Question: I have 2 models in the same app cross referencing each other. One as a foreign key and another as many to many key.
'''
class VideoEmbed(models.Model):
person = models.ForeignKey('Person')
title = models.CharField(max_length=250)
video = EmbedVideoField()
class Person(models.Model):
name = models.CharField(max_length=200)
born = models.DateField(blank=True, null=True)
video = models.ManyToManyField(VideoEmbed, related_name='video_embed', null=True, blank=True)
'''
The reason why I wanted to do this is to link Person with its related videos as one person could have many videos. Now in the django admin site the videoembed model will record video against each person and accordingly these will be shown in the each instance of Person respectively.However in the django site I have to select each of these videos from a select box in the many to many relationship field.

I wanted this field to only show the videos that are linked to this instance via the videoembed model and not all of the videos added. Is there a way to do this? If not then may be I should be able to see 2 fields in this section instead one so that I can select the videos which are linked to a Person instance.
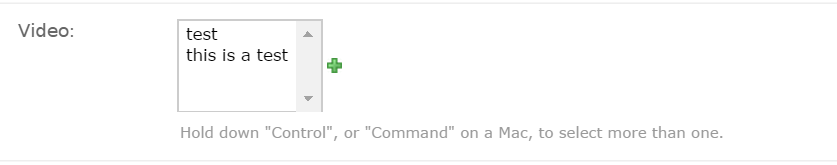
Answer: I think this is a misunderstanding of <URL>. When you define a ManyToMany, a reverse relation is included on the "far side" of the relationship.
For example, consider the trimmed down version of your code:
'''
class Video(models.Model):
title = models.CharField(max_length=250)
class Person(models.Model):
name = models.CharField(max_length=200)
videos = models.ManyToManyField(VideoEmbed, related_name='people', null=True, blank=True)
'''
In this, 'person_object.videos' gives a set of the videos for a person, what isn't obvious is that Django also sets up a reverse relation on 'Video' that is accessible 'video_object.people' that is a set of all 'Person' objects that refer to that specific 'Video' via the 'ManyToMany' Relationship.
This relationship is by default 'model_name' and '_set', so for yours the default would be 'person_set', but by setting the 'related_name' argument in the 'ManytoManyField' it overrides this.
Adding a 'ForeignKey' to the 'Video' model creates 'and entirely separate and independent relationship'.
Consider this simple model where a 'Video' now has an author, and people are tagged in videos (in reality they would probably both go on the video, but we are demonstrating both how the ForeignKey and ManyToMany are independant, and also the value of good semantics for attribute names):
'''
class Video(models.Model):
title = models.CharField(max_length=250)
author = models.ForeignKey('Person')
class Person(models.Model):
name = models.CharField(max_length=200)
videos_person_tagged_in = models.ManyToManyField(VideoEmbed, related_name='tagged_people', null=True, blank=True)
'''
Here, setting 'video_object.author' won't change the 'tagged_people' of a video, nor will setting a 'videos_person_tagged_in' for a Person change the author.
As for why the <URL>. Mostly because you have defined the ManyToMany on one item, it will only show up in that models admin page.